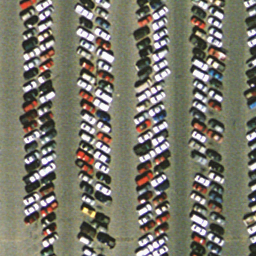
Label: parking lot